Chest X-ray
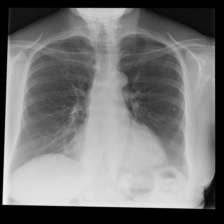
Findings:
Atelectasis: negative
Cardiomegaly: negative
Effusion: negative
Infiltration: positive
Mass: negative
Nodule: negative
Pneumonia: negative
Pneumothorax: negative
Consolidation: negative
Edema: negative
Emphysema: negative
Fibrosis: negative
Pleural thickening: negative
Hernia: negative